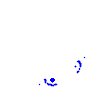
Particle: pion